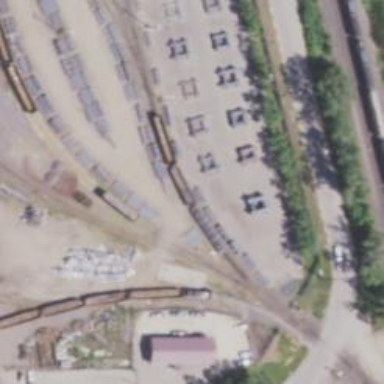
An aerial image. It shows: Railway spur service.